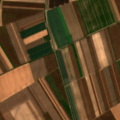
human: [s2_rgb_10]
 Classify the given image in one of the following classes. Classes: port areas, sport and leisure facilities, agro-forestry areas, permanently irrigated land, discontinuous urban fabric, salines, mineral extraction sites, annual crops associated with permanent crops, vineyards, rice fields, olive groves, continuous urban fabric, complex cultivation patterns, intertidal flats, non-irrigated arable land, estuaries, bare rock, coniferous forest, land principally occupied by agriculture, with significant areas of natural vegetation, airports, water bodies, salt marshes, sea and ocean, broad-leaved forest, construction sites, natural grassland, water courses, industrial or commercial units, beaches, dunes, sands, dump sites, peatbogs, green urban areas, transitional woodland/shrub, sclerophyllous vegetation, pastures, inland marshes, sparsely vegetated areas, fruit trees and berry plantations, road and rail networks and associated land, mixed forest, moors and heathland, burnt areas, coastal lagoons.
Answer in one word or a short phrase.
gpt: non-irrigated arable land